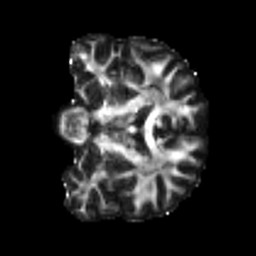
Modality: FA
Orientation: coronal
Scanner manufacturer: siemens
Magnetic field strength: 3 T
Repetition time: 4 s
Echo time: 0.0594 s